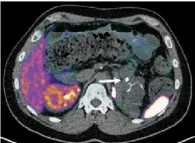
Axial view on Gallium-68 Dotatate PET/CT demonstrates a focal uptake in the pancreatic tail (arrow).
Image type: radiology (pet)